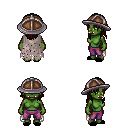
a pixel art fantasy rpg character, female body template, orc, green skin, gray tattered cape, magenta pants, brown long hairstyle, chain helm, black slippers, four views (front, back, left, right), 2x2 character sprite sheet, small pixel art, hard edges, no anti-aliasing